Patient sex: F
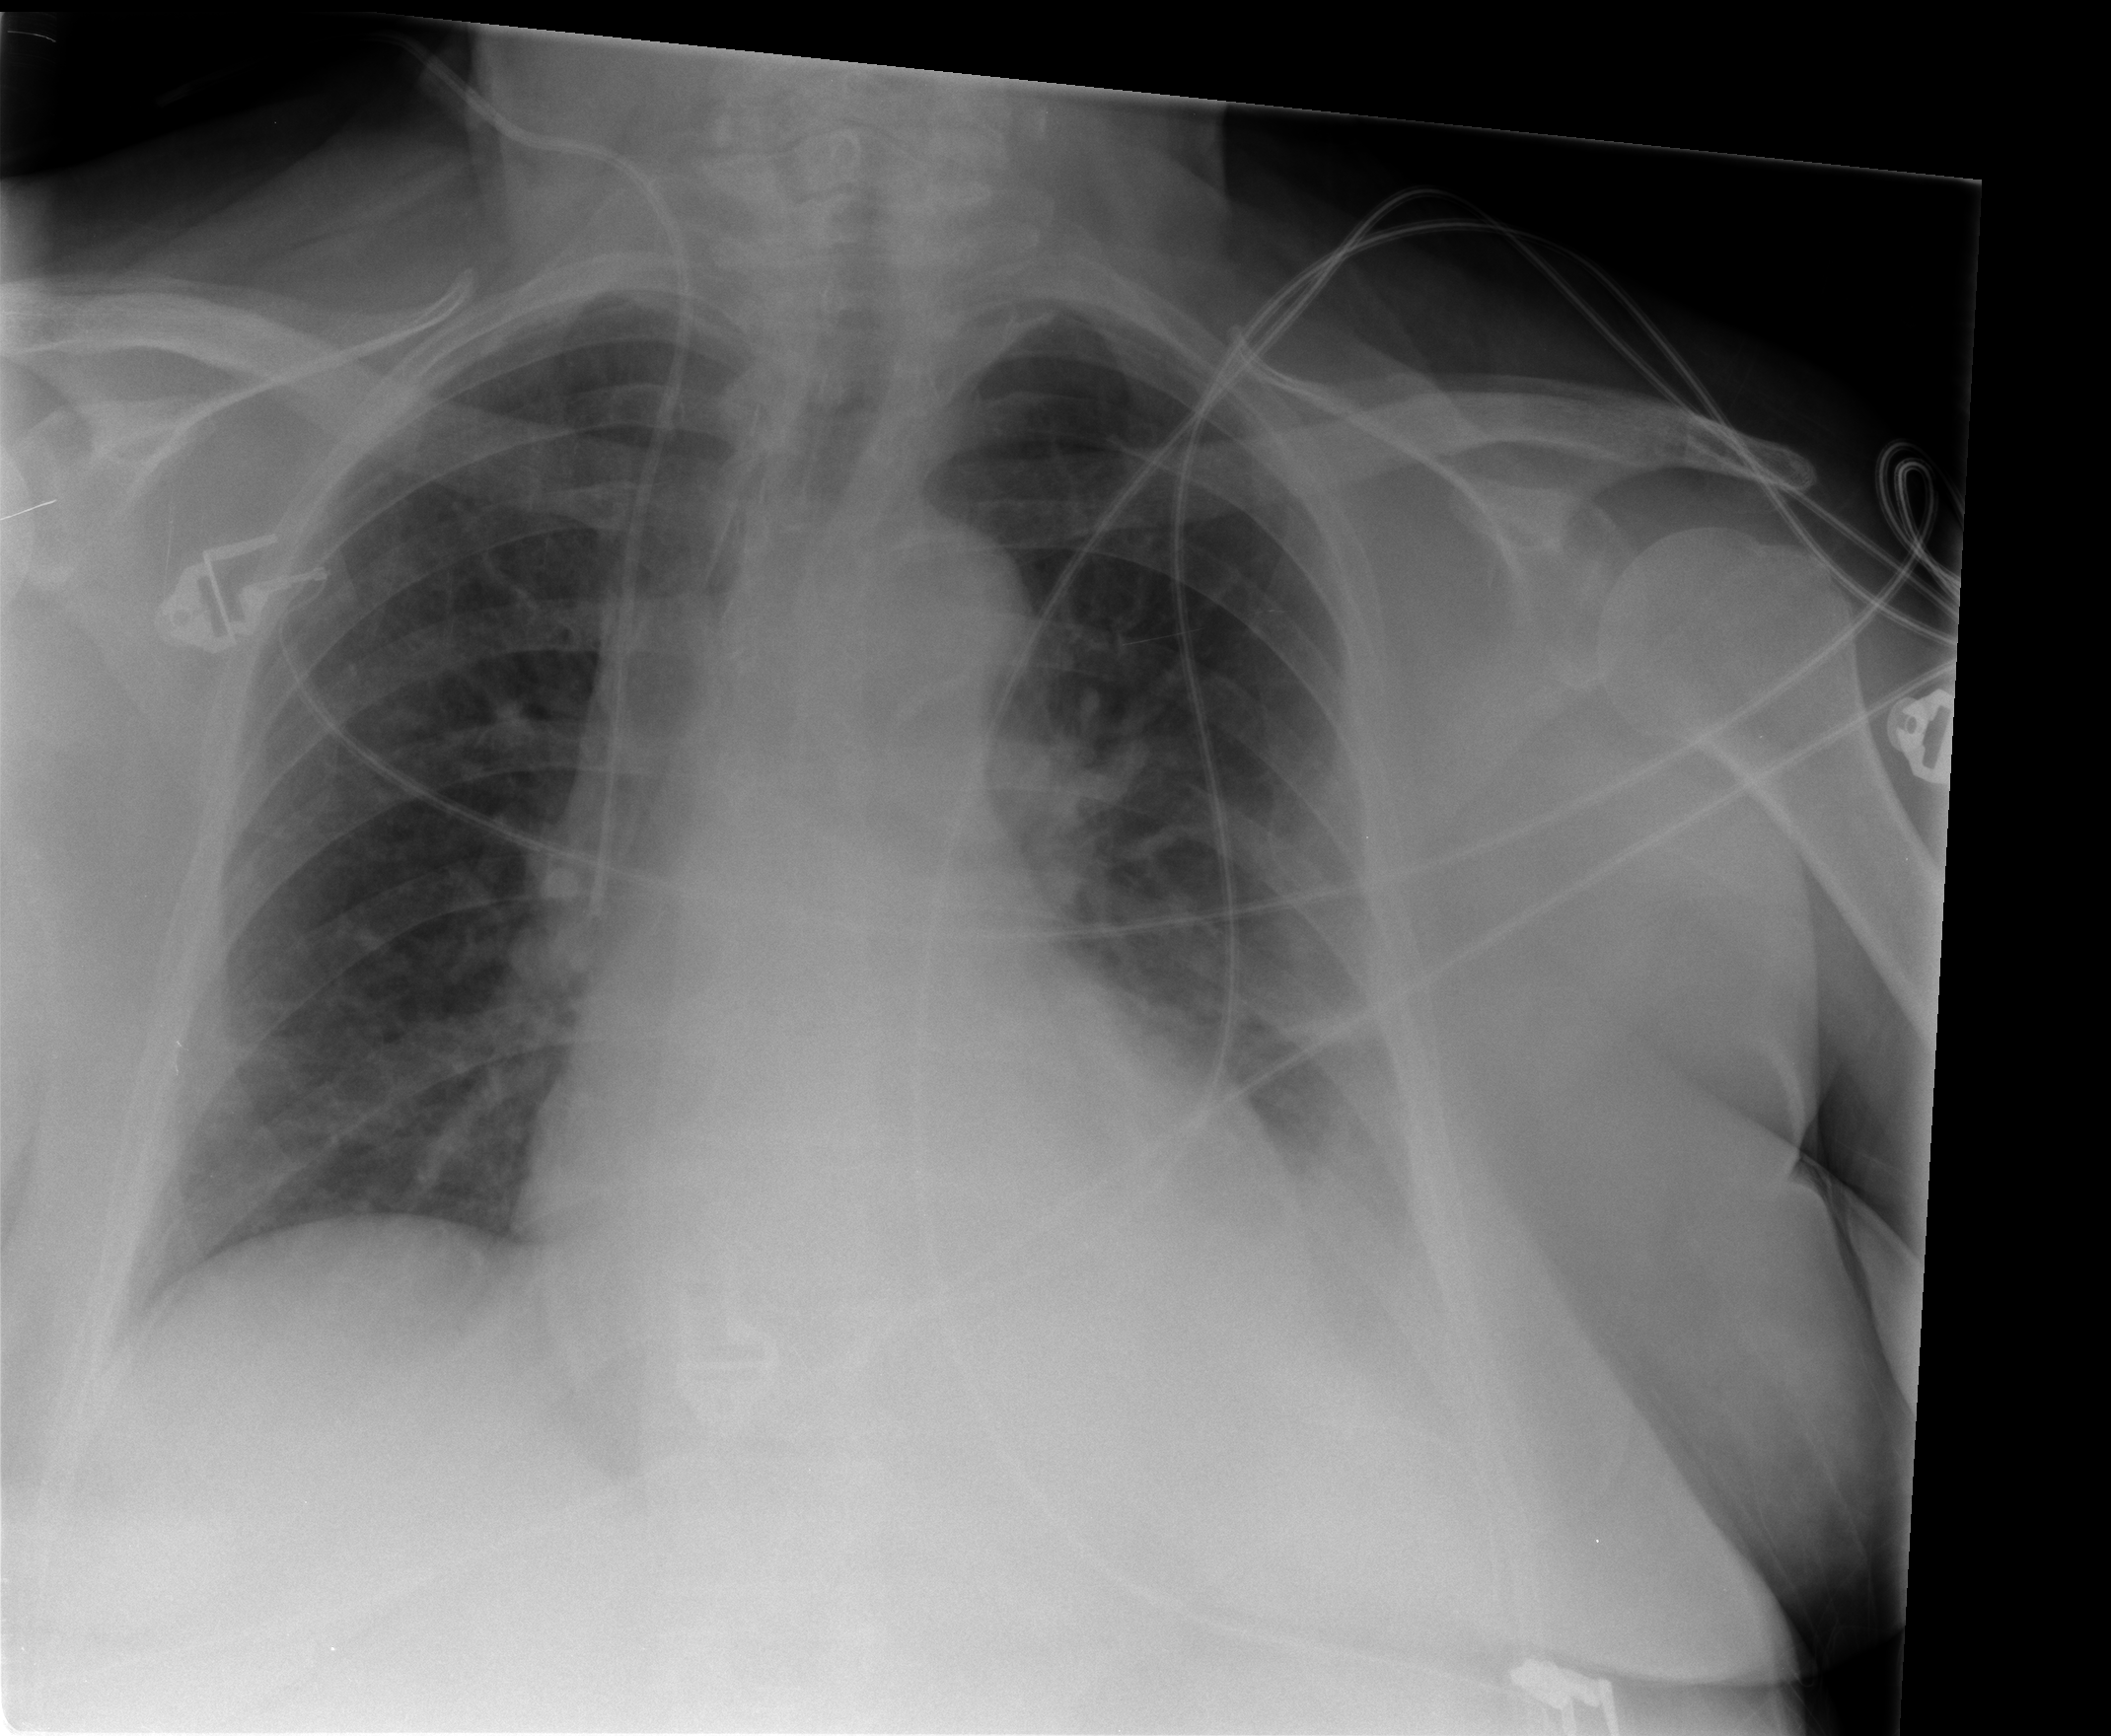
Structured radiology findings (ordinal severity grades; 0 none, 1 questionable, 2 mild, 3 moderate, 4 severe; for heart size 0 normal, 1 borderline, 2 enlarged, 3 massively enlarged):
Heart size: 2
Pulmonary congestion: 0
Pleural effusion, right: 0
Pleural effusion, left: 2
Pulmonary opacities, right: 0
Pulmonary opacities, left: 0
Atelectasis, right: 2
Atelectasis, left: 2